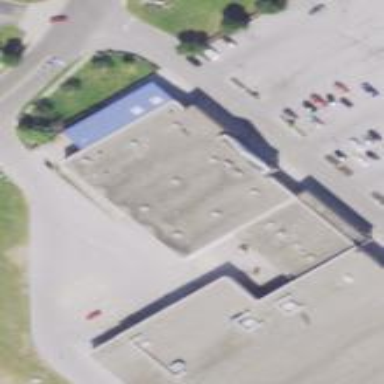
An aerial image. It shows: Retail building near playground.